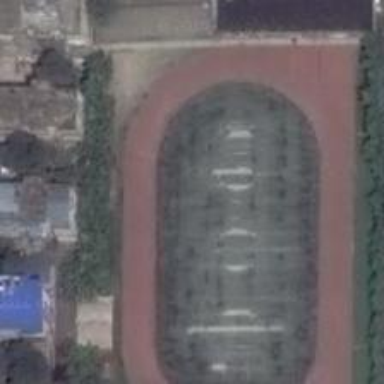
It is an old block, including a building and a football field, integrated with lush trees .